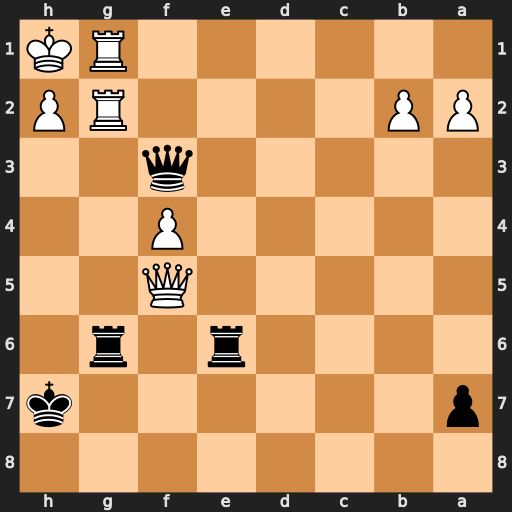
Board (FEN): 8/p6k/4r1r1/5Q2/5P2/5q2/PP4RP/6RK
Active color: b
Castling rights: -
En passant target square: -
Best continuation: Qxg2+ Rxg2 Re1+ Rg1 Rxg1#